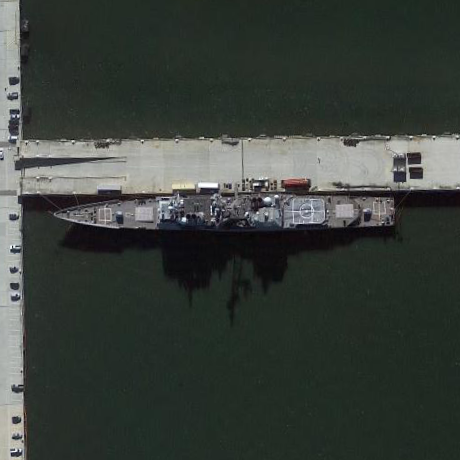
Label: cruiser